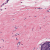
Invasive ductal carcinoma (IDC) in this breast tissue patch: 0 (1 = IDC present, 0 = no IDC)